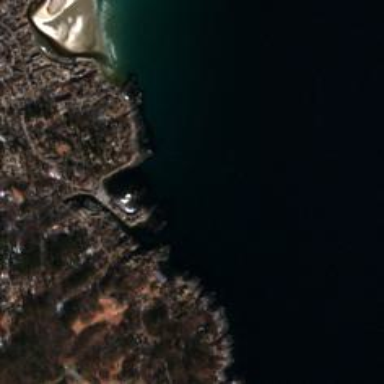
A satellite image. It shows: Beautiful bay with natural surroundings.